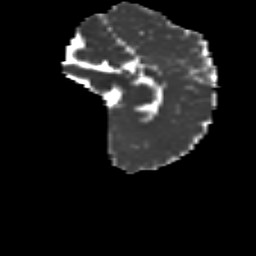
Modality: MD
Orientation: sagittal
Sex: male
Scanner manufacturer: siemens
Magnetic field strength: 3 T
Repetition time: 5 s
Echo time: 0.071 s